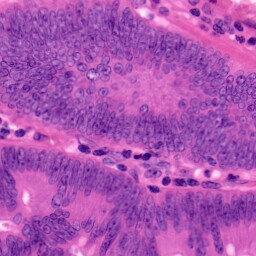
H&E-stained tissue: Colon